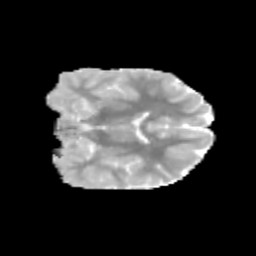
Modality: MD
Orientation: coronal
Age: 10
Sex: male
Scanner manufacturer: siemens
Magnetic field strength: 3 T
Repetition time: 3.8 s
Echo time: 0.07 s